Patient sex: F
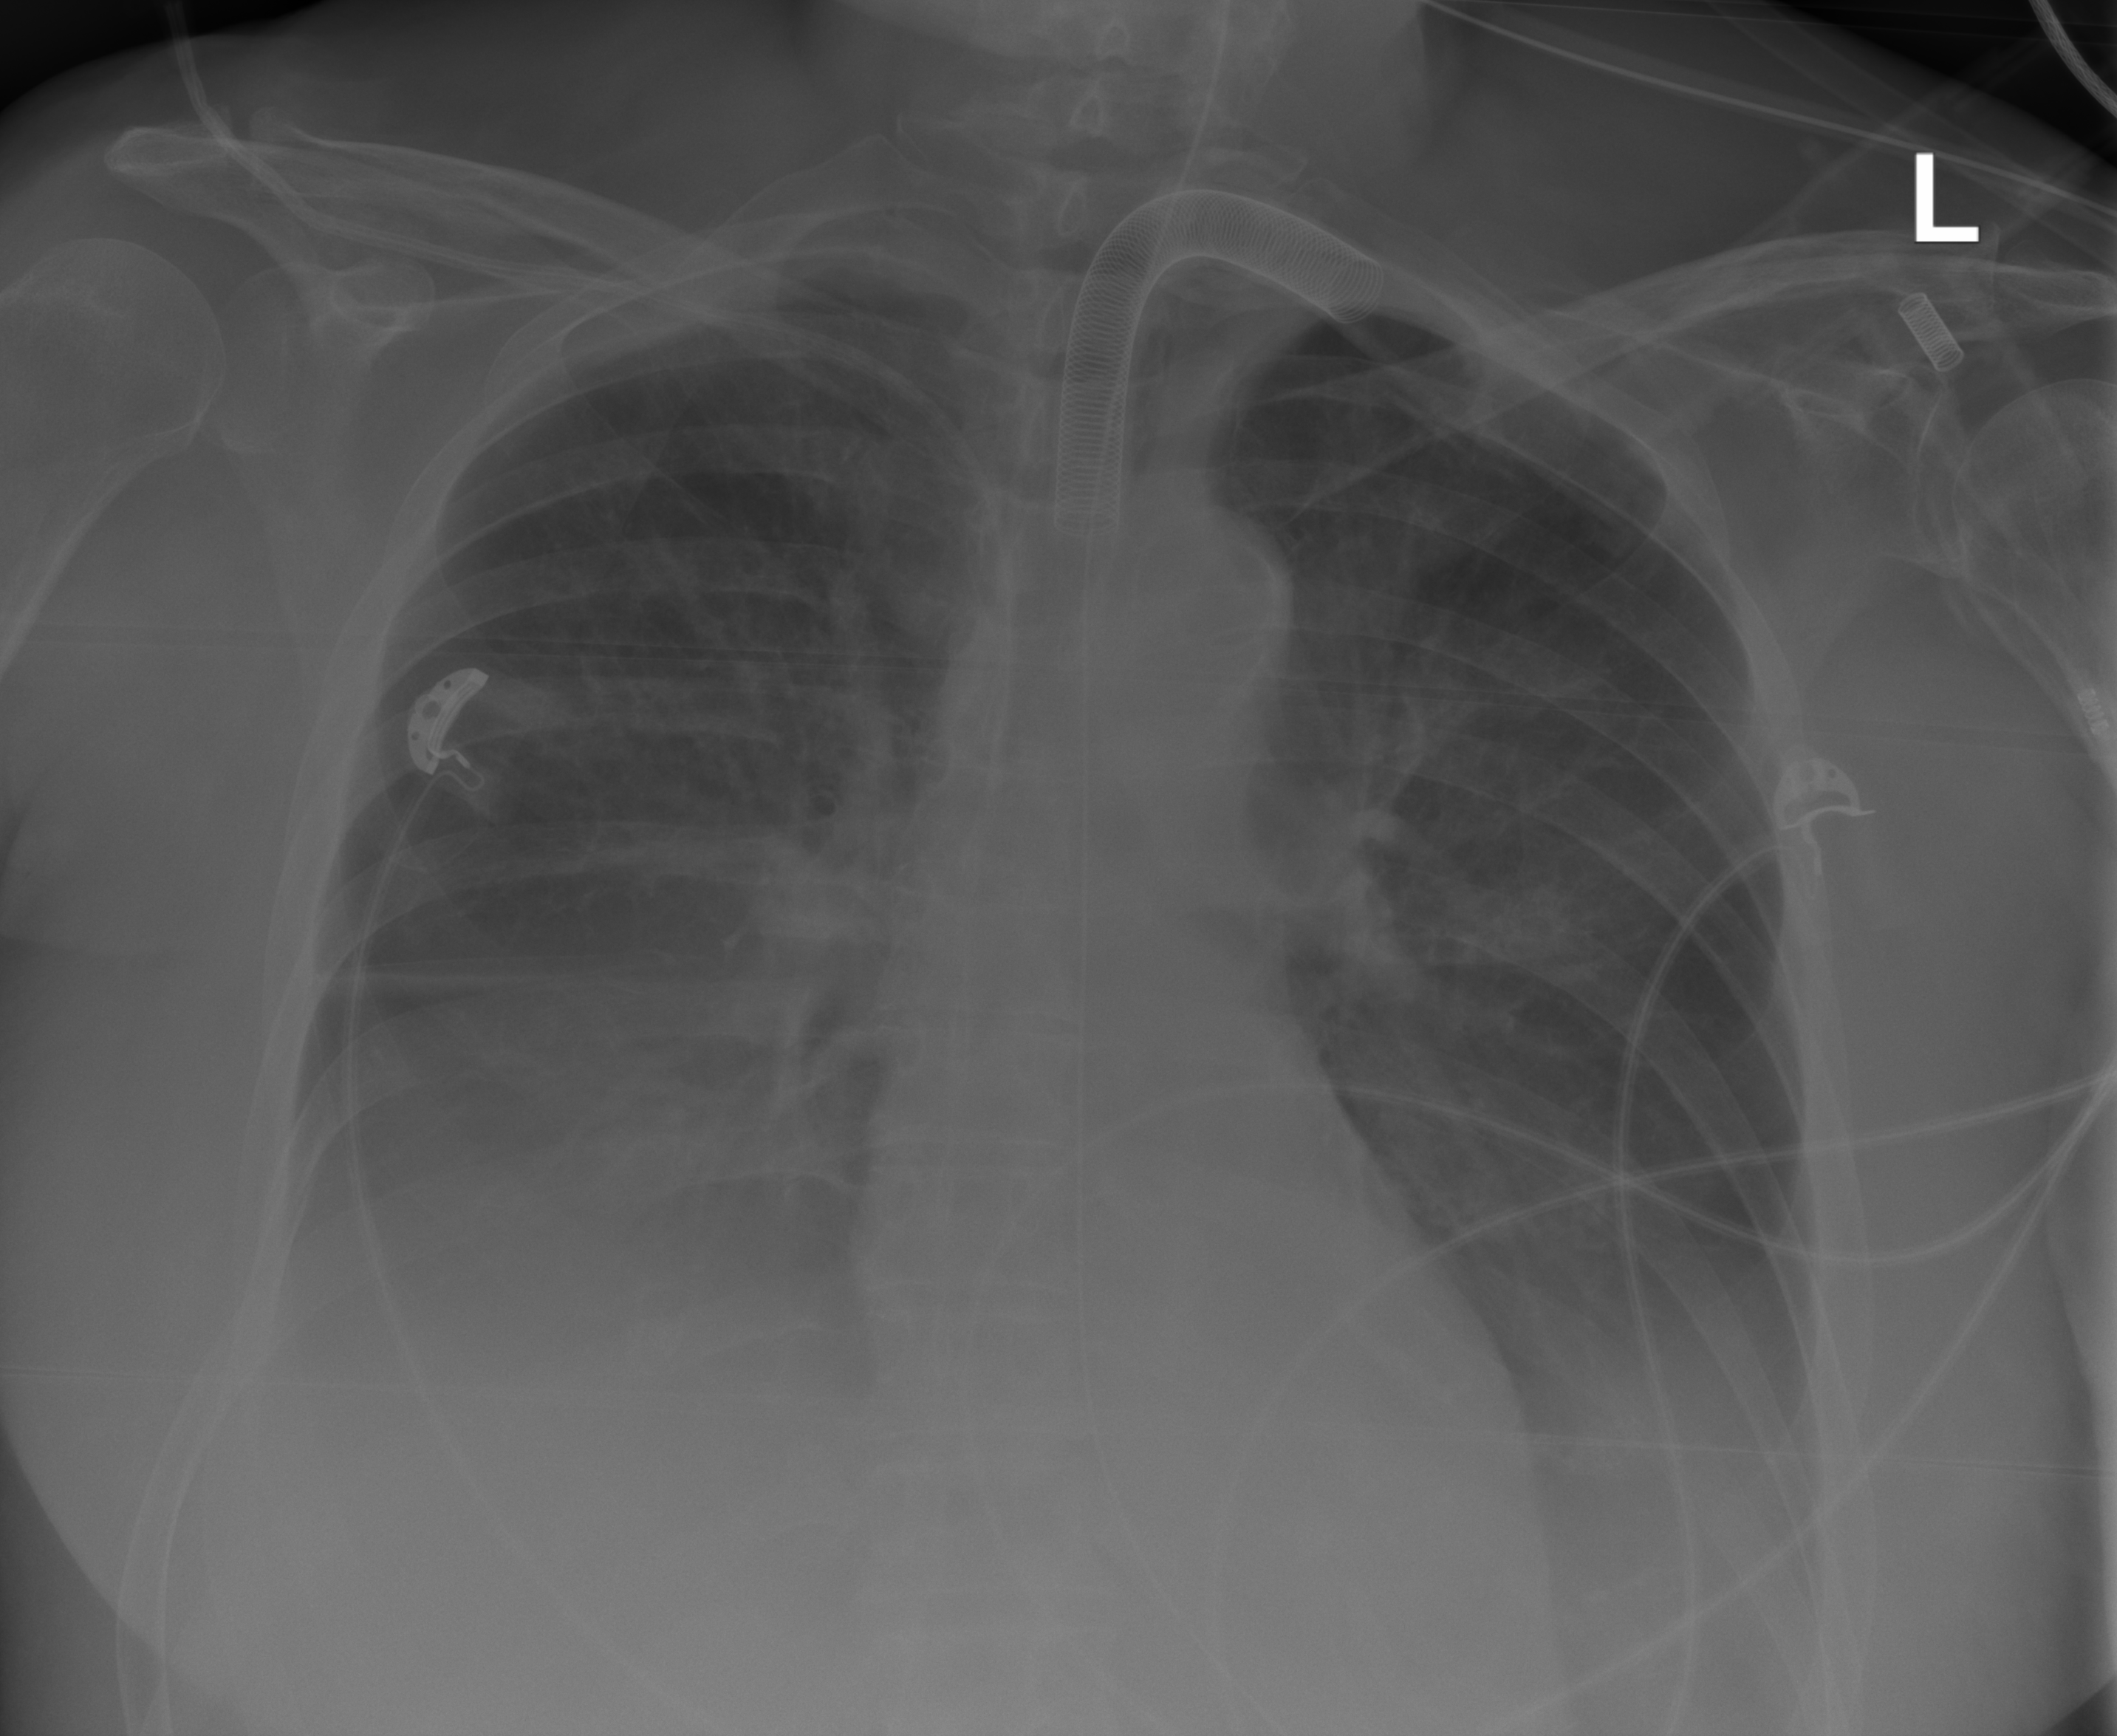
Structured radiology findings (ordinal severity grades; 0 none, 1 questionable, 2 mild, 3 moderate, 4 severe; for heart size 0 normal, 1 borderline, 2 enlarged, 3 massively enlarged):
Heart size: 0
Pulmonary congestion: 2
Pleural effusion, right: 3
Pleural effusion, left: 3
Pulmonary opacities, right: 0
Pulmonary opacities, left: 0
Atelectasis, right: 0
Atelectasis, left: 2